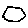
Label: hexagon